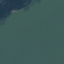
Land use / land cover class: SeaLake